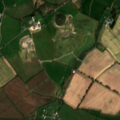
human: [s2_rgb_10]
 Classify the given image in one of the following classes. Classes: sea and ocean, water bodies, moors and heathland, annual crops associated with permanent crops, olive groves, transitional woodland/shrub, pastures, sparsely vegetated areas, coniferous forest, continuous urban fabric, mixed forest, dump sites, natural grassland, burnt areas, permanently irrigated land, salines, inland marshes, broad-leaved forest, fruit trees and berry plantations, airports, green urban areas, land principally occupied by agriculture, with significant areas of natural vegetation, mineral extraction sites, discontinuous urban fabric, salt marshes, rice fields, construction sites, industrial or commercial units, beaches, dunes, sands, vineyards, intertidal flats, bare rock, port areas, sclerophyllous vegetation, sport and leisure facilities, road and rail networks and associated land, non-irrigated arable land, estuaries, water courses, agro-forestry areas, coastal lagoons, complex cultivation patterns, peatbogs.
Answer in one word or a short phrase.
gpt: non-irrigated arable land, pastures, complex cultivation patterns, mixed forest